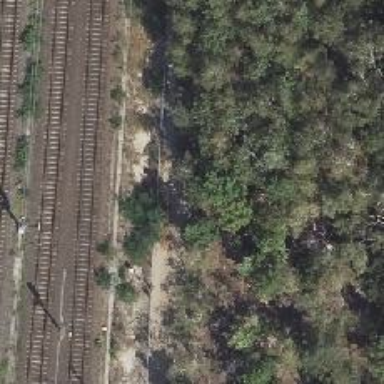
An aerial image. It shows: Disused railway.